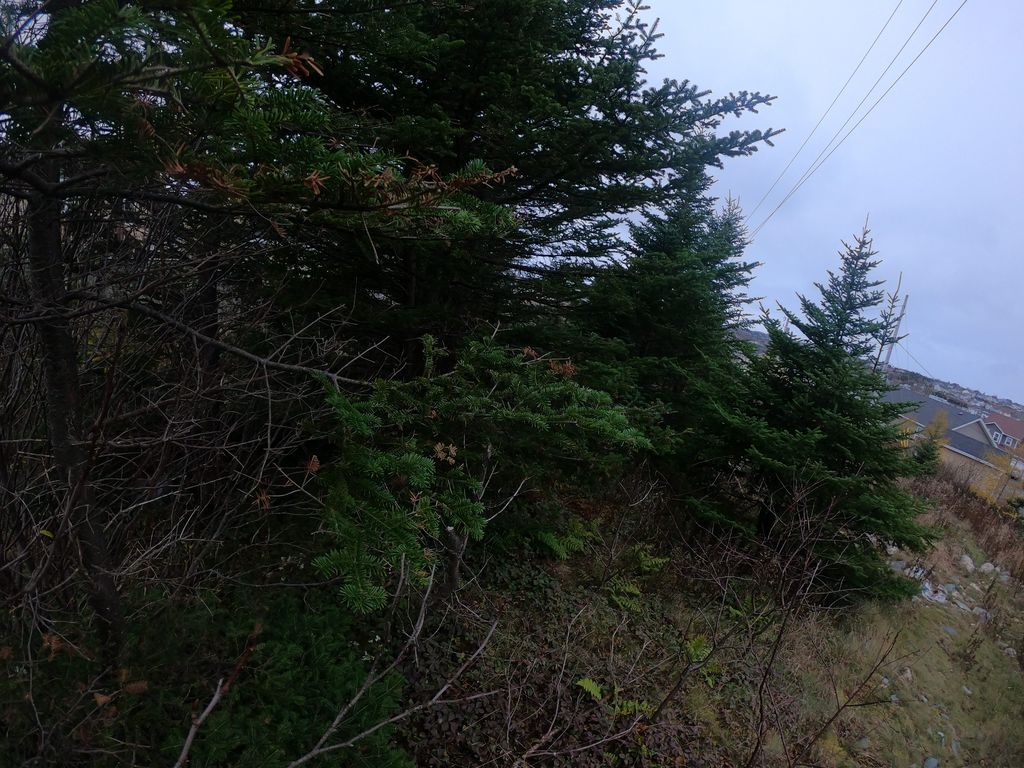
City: st_johns